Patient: sex M, age 62
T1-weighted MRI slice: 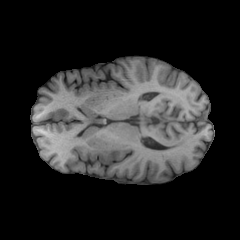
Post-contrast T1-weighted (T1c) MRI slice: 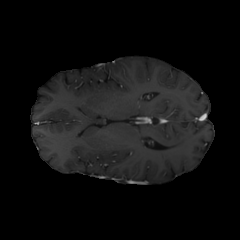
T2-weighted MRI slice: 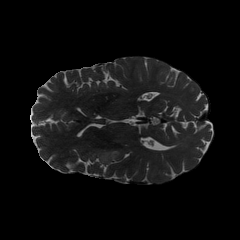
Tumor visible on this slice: yes
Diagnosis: Glioblastoma, IDH-wildtype
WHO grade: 4